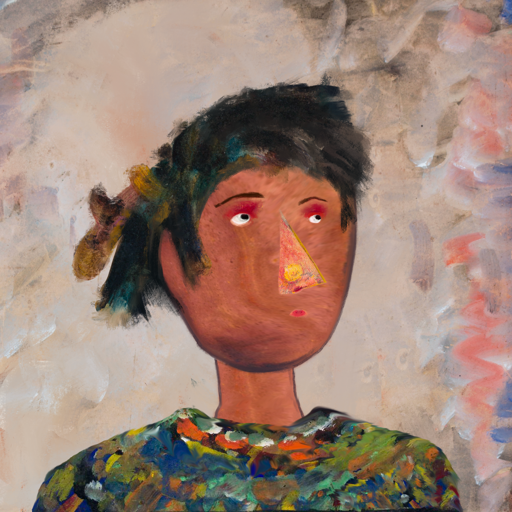
Background: Roy_Bahadur, Head And Neck Side: Mother_And_Son_Mother, Face Side: Irani, Bust: An_Impression, Hair Side: Pipe, Head Accessory: Blank, Second Necklace: Blank, Necklace: Blank, Baby: Blank